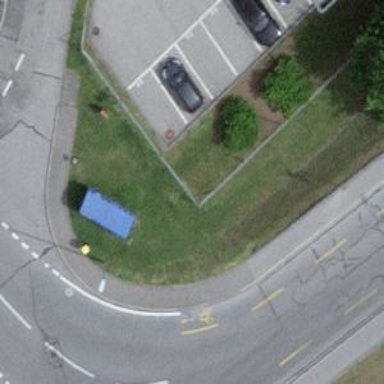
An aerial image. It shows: Post box is visible.